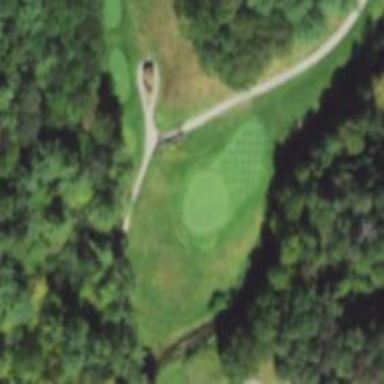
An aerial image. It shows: View of golf hole.